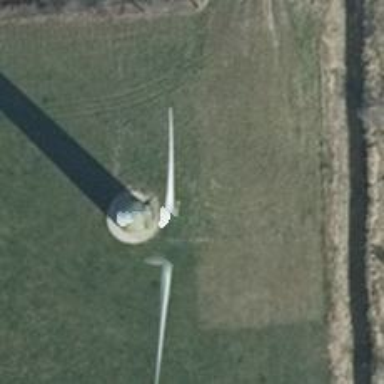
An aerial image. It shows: Wind turbine generating power.